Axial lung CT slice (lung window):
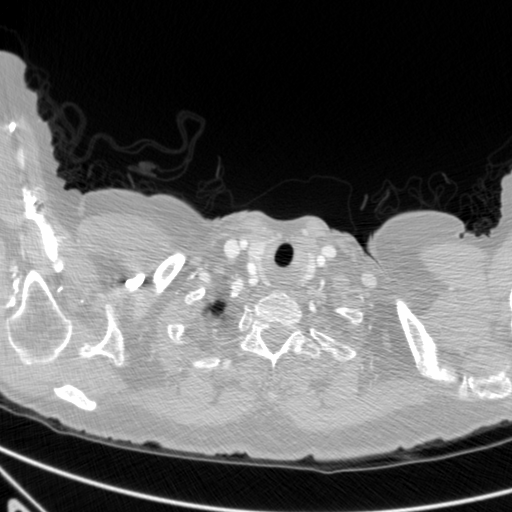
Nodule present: no